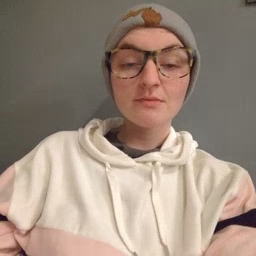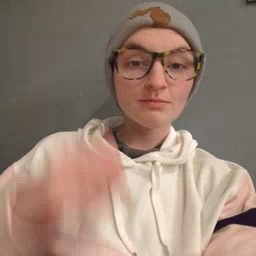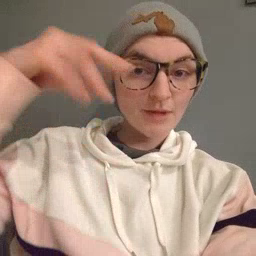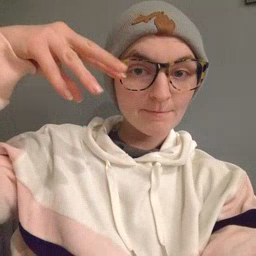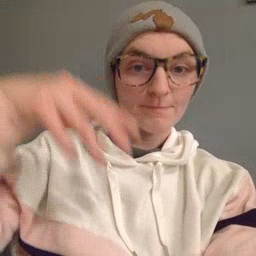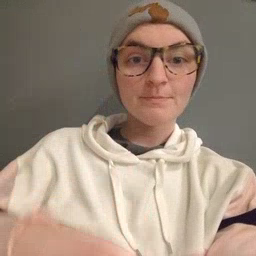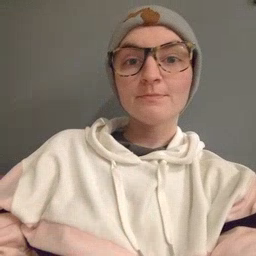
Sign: lamp